Chest X-ray:
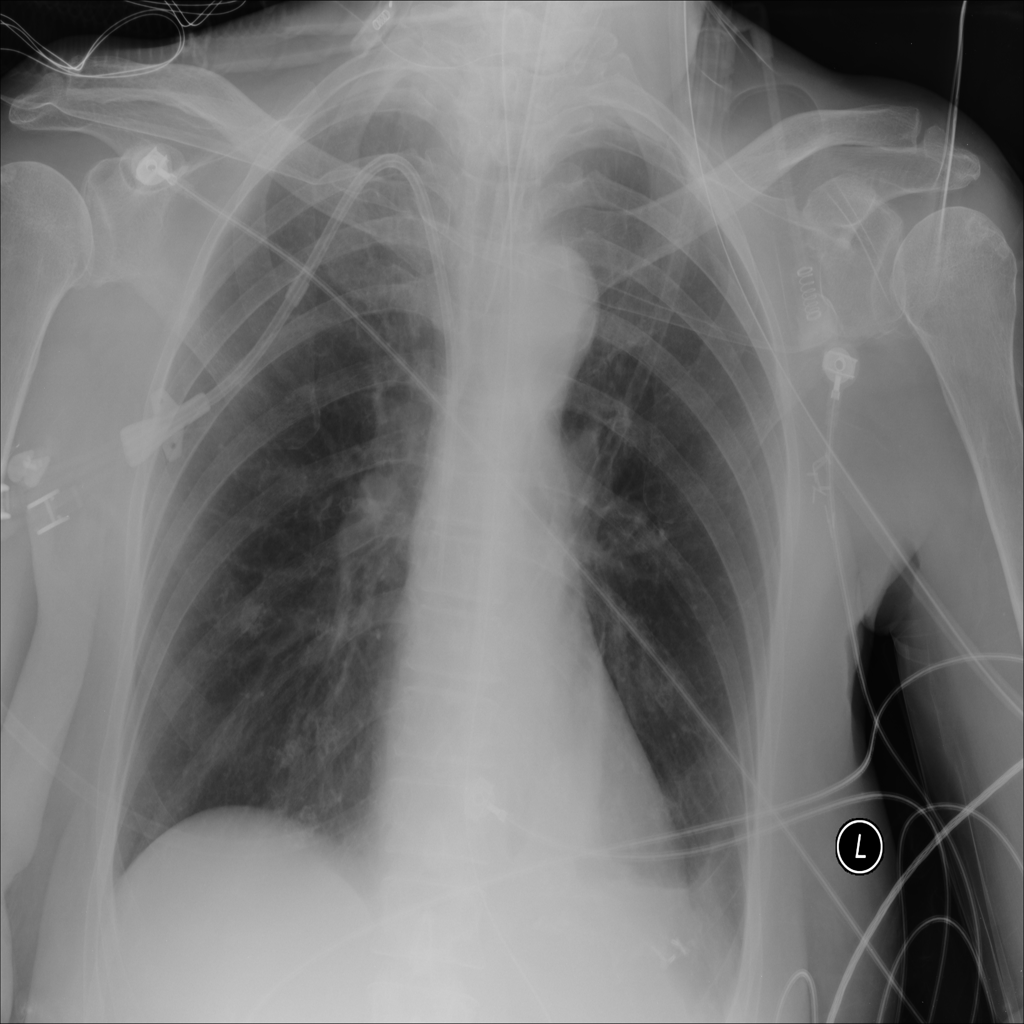
Findings: Effusion, Calcification
No abnormal finding: no